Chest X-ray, PA view. Patient: 23 years old, sex M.
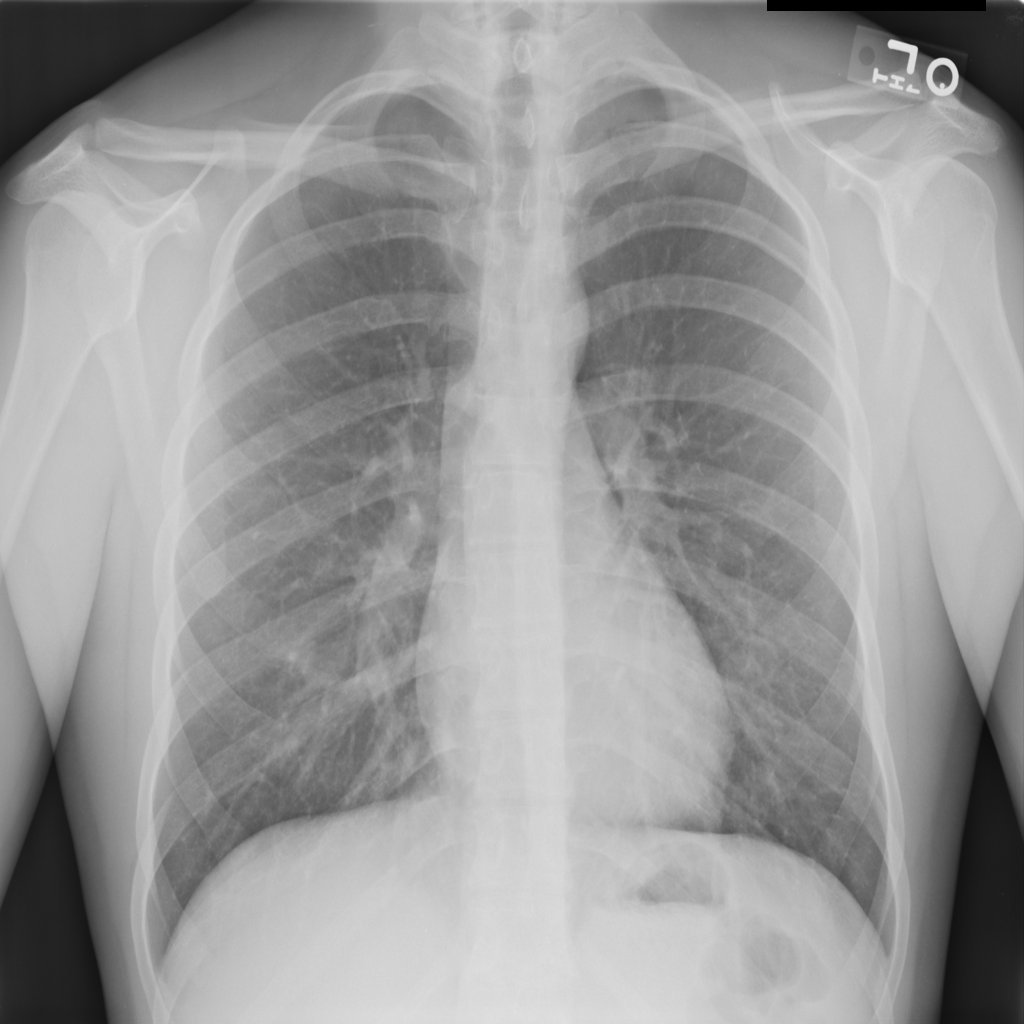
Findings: No Finding